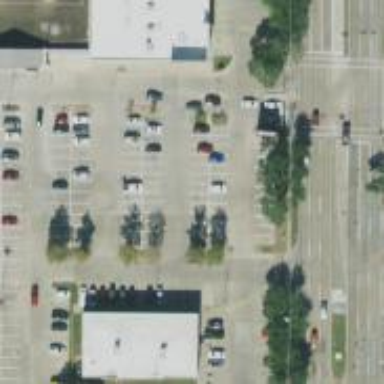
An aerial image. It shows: Parking space.